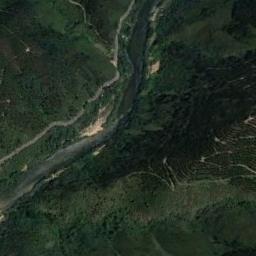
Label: river